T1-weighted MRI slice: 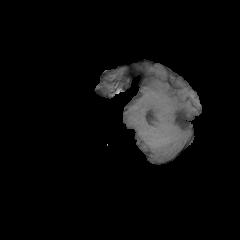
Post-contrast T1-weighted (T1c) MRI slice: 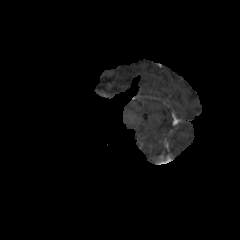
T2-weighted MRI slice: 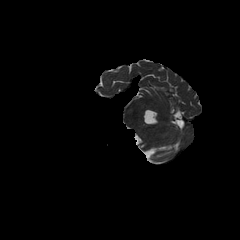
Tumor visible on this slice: no